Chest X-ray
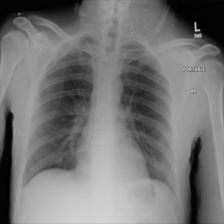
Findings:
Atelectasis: negative
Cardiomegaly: negative
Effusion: negative
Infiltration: negative
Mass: negative
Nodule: negative
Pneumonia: negative
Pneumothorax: negative
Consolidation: negative
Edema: negative
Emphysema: negative
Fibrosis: negative
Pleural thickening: negative
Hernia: negative